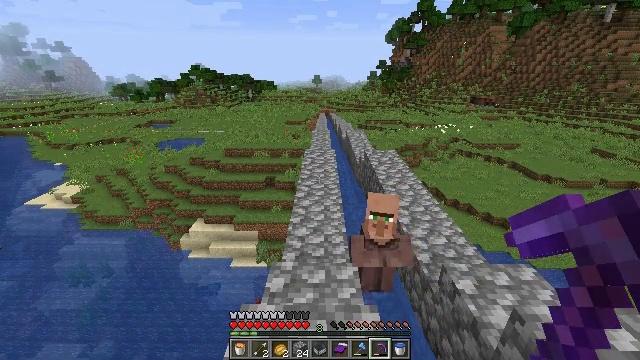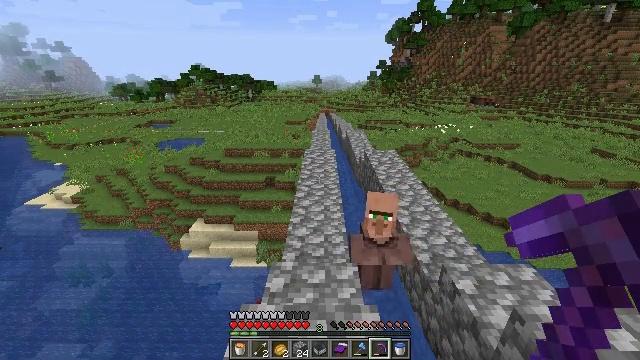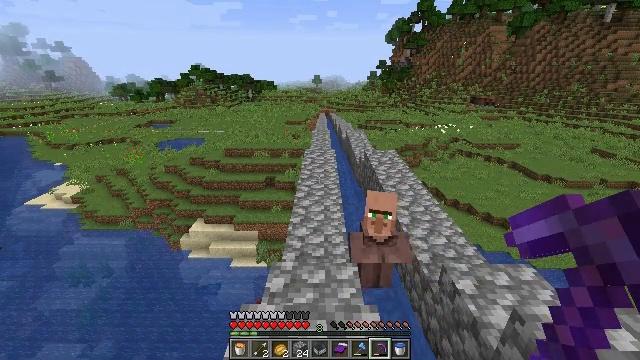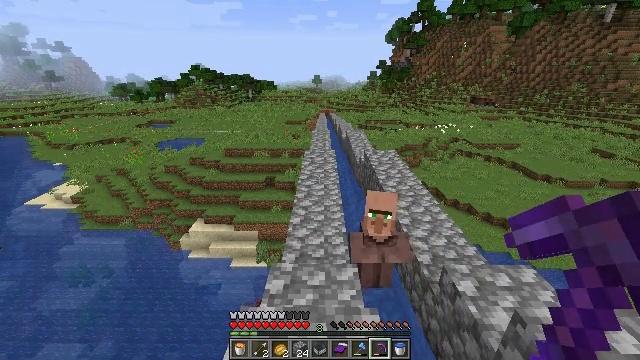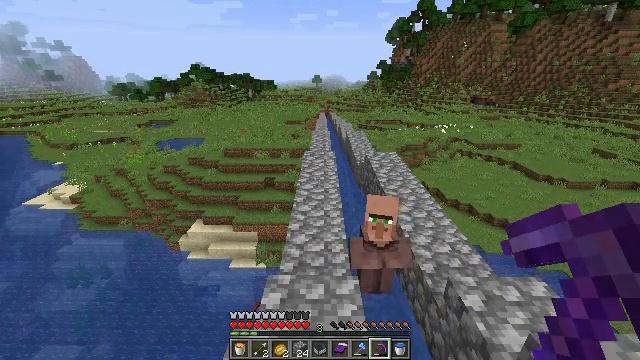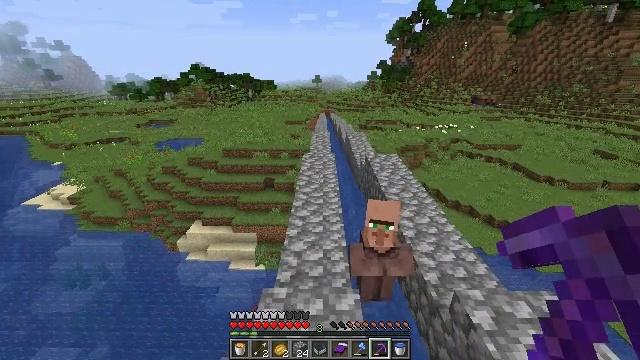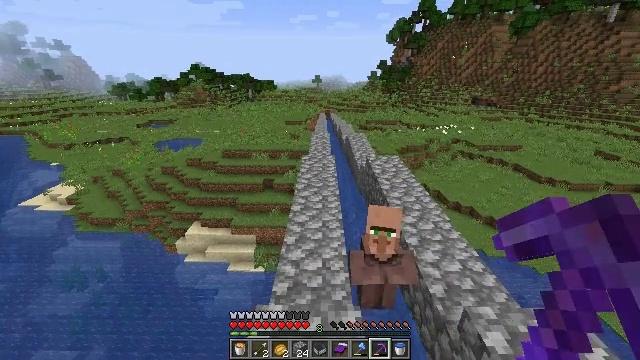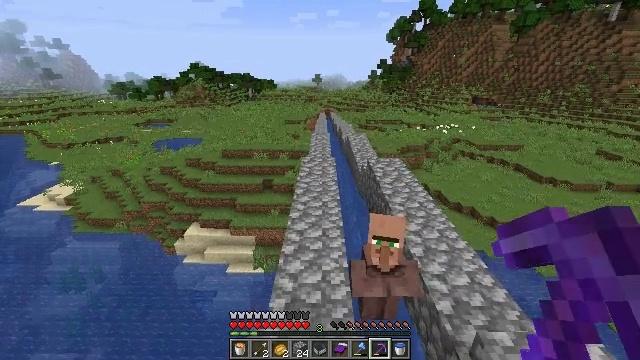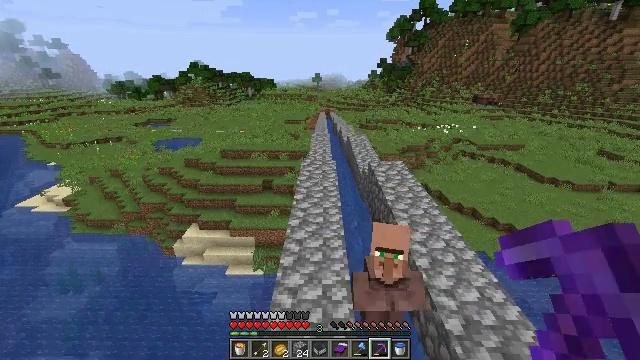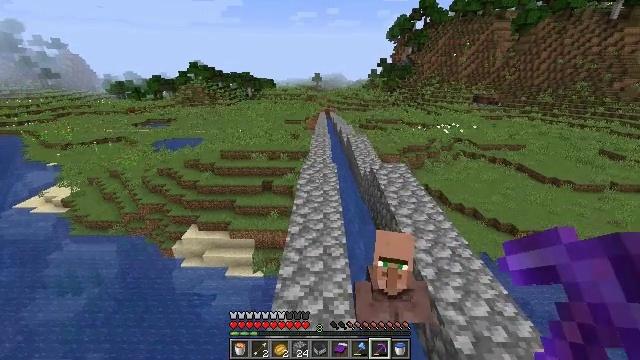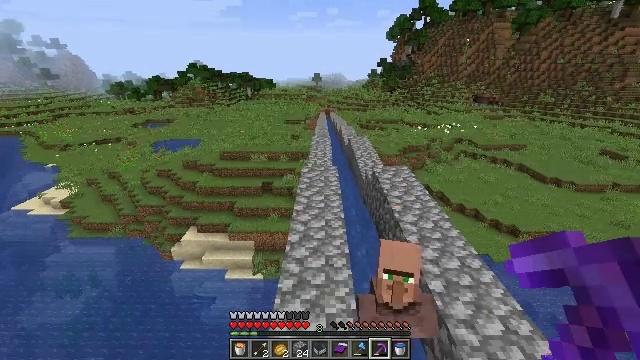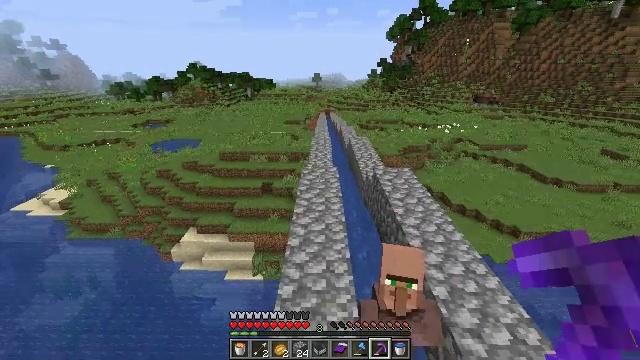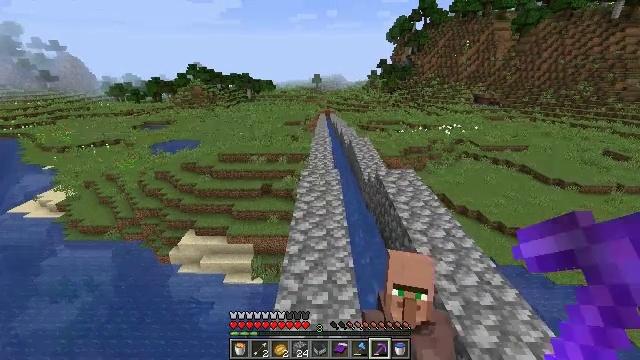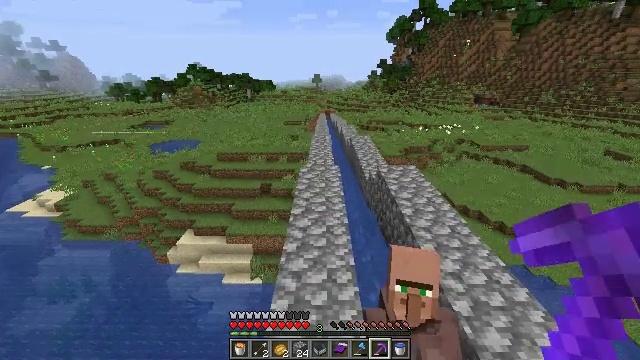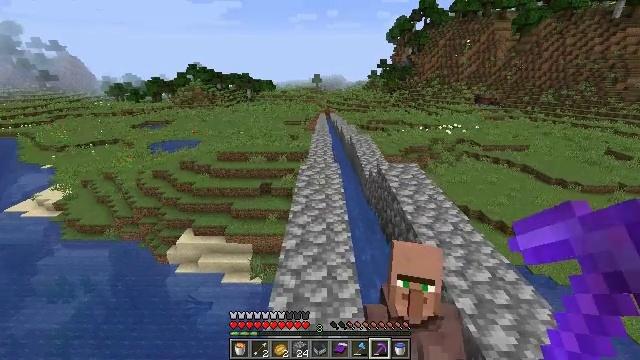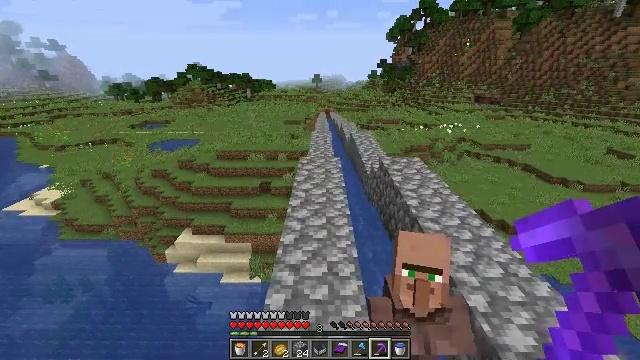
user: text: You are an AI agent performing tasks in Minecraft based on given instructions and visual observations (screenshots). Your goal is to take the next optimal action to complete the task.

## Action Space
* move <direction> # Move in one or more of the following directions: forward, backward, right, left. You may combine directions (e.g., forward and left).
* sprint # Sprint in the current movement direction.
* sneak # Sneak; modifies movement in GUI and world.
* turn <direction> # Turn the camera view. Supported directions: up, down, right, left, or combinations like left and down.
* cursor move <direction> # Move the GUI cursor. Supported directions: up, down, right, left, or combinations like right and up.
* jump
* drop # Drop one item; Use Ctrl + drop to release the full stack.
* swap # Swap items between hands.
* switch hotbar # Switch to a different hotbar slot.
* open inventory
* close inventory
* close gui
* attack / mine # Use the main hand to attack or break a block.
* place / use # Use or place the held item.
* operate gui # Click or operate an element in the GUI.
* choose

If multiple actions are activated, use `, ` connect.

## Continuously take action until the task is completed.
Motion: motion action
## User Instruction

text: Break the cobblestone to create a path.
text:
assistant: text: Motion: no_op
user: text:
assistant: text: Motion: no_op
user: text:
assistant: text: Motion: move forward
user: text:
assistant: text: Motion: move forward
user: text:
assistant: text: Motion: move forward
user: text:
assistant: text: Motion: move forward
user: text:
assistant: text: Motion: move forward
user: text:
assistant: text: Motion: move forward
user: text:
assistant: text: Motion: move forward
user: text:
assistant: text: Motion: move forward
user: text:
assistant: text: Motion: move forward
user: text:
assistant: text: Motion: move forward
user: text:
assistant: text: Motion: no_op
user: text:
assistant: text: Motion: no_op
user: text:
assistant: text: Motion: no_op
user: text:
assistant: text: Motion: no_op
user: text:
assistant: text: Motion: no_op
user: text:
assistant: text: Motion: no_op
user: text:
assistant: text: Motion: no_op
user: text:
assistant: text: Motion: no_op
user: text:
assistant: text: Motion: no_op
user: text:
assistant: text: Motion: no_op
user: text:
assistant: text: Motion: no_op
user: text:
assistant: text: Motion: no_op
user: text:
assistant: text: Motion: no_op
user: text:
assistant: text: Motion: no_op
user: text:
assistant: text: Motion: no_op
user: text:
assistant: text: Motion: no_op
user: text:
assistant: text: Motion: no_op
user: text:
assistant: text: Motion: no_op